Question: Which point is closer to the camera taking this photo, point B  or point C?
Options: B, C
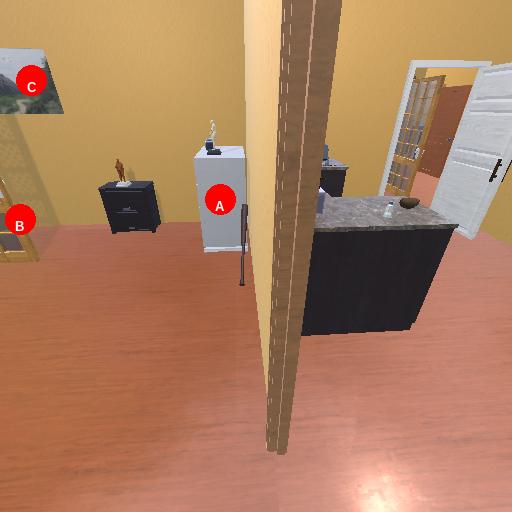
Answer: B